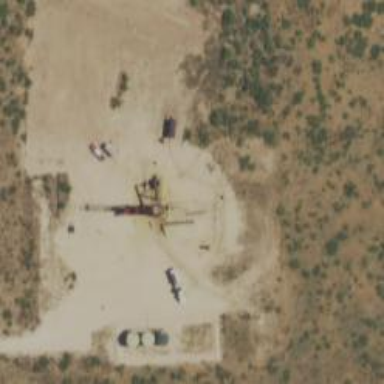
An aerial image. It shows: Petroleum well that is man-made.